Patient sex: F
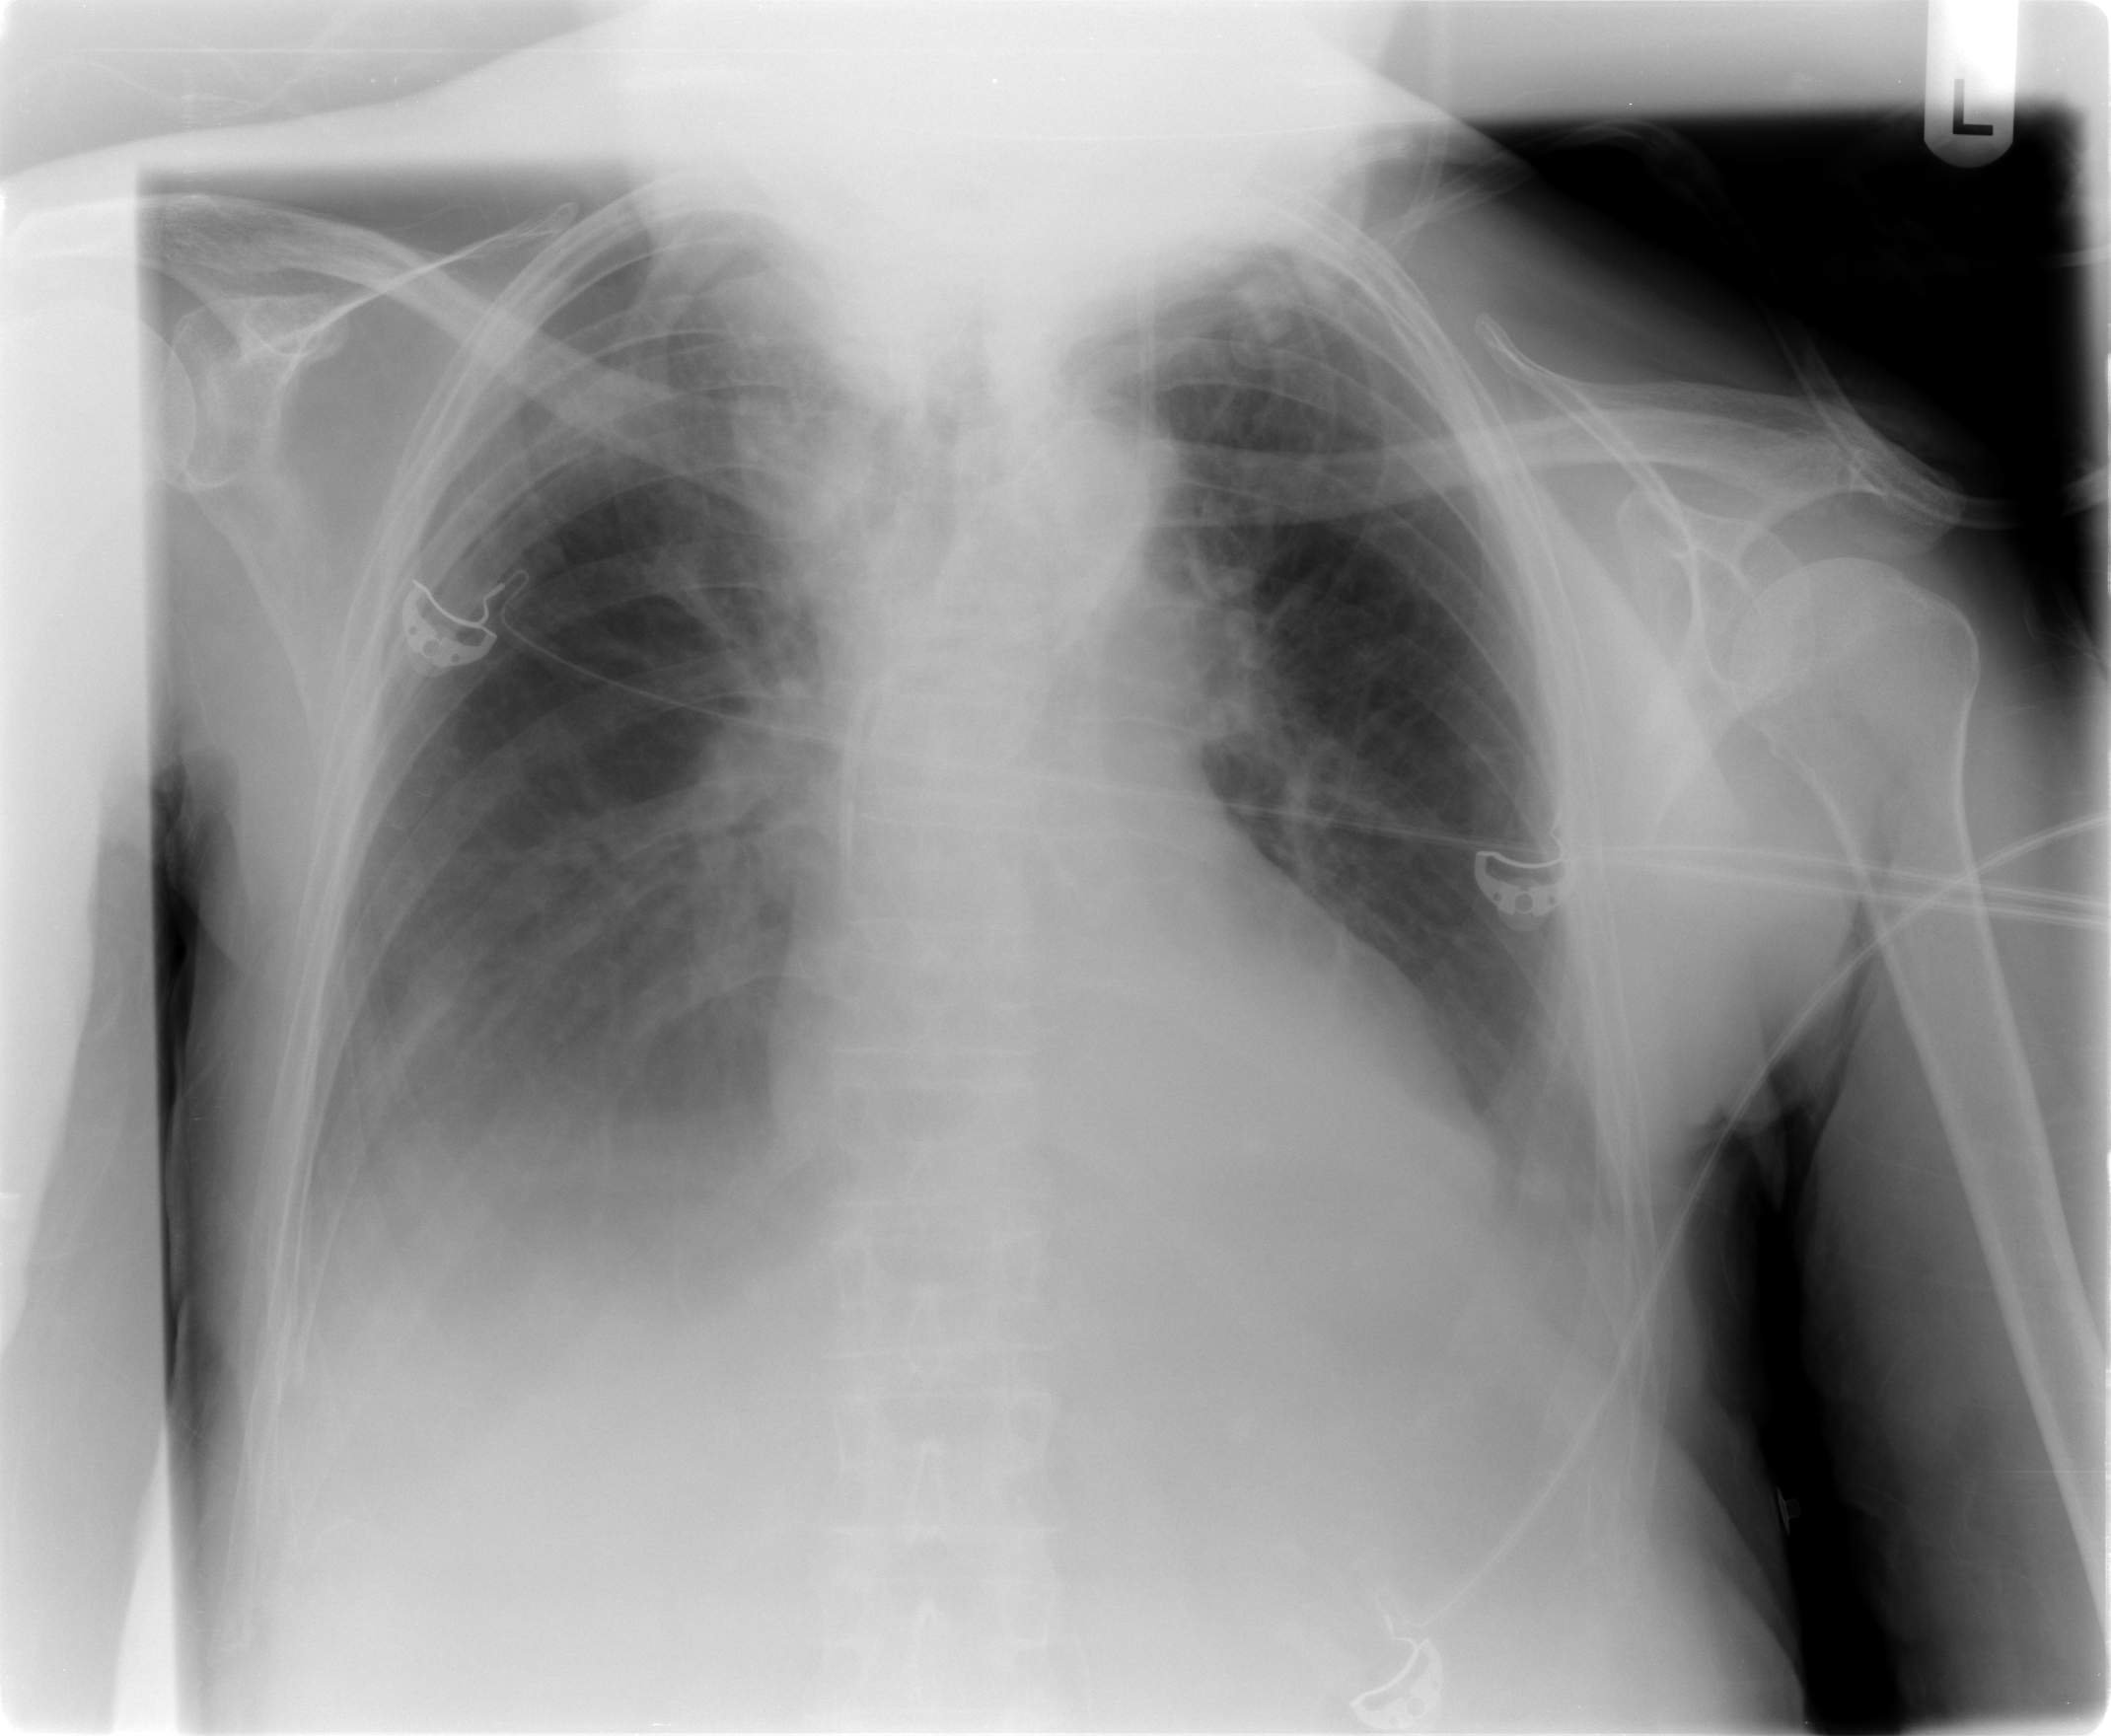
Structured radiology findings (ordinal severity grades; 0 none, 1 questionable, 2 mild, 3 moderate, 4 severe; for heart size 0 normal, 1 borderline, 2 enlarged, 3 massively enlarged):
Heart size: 0
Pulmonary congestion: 0
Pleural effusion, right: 2
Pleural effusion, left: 1
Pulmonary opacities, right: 0
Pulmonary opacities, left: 0
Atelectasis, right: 2
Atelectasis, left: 2